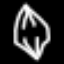
Label: diamond